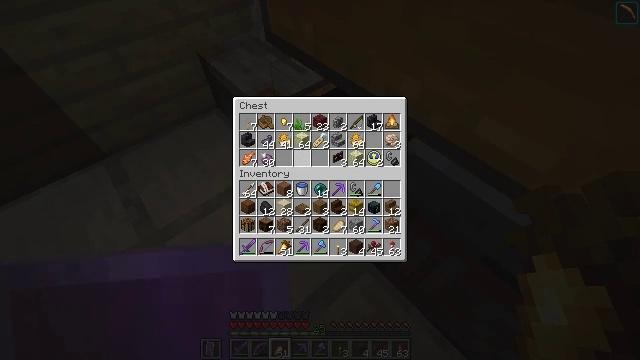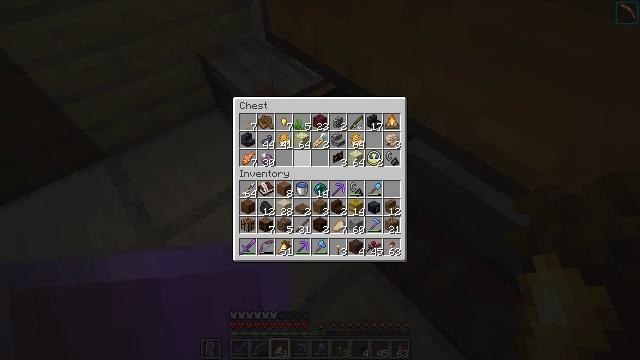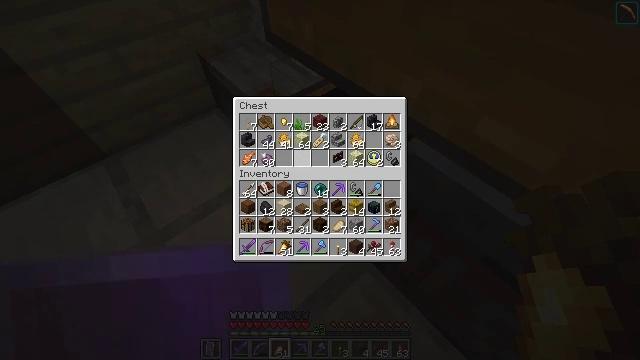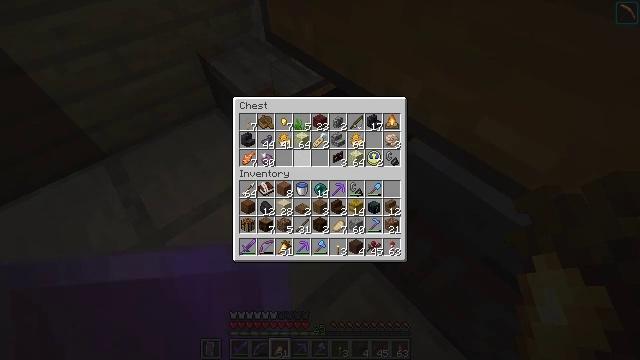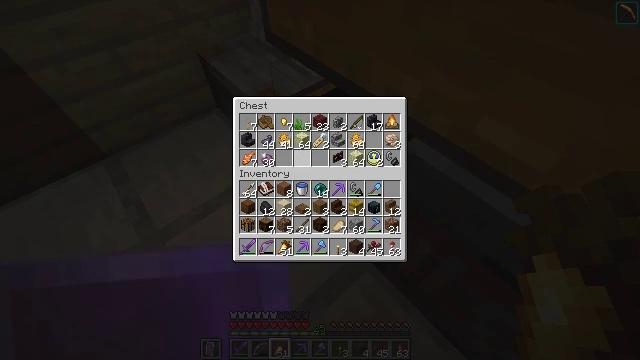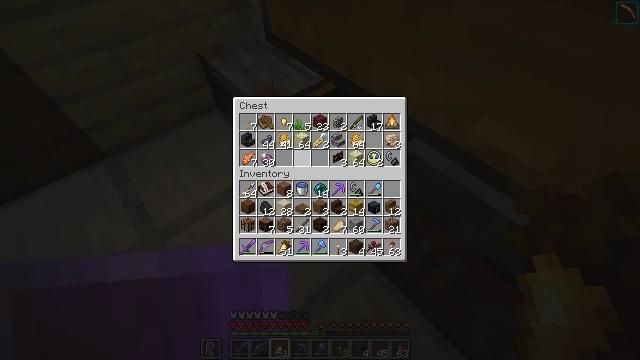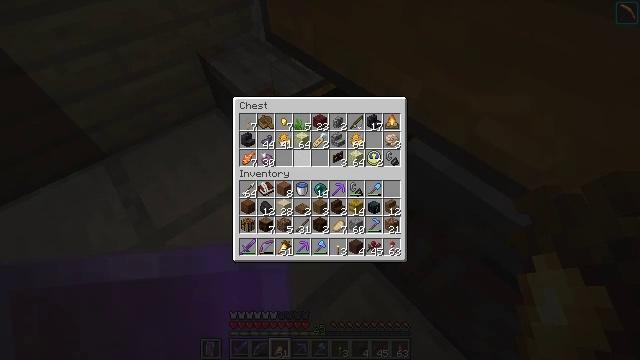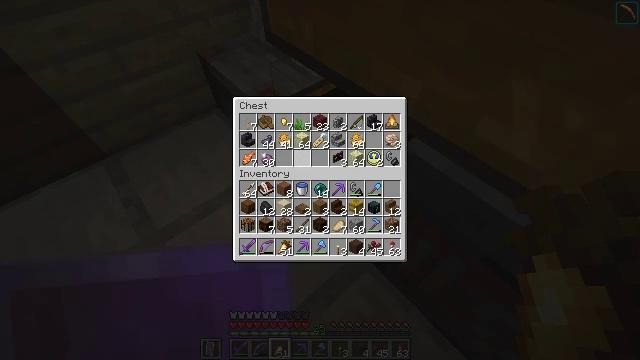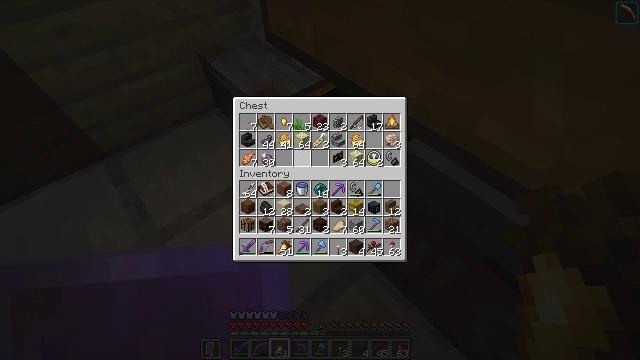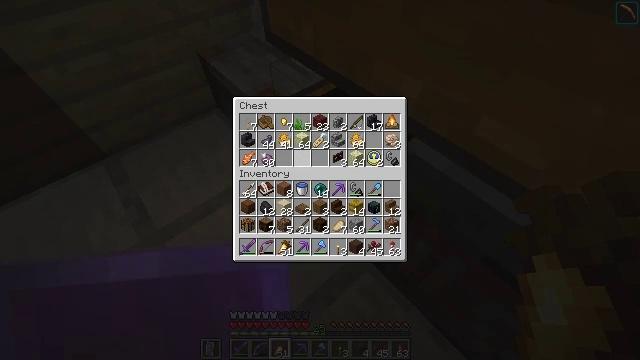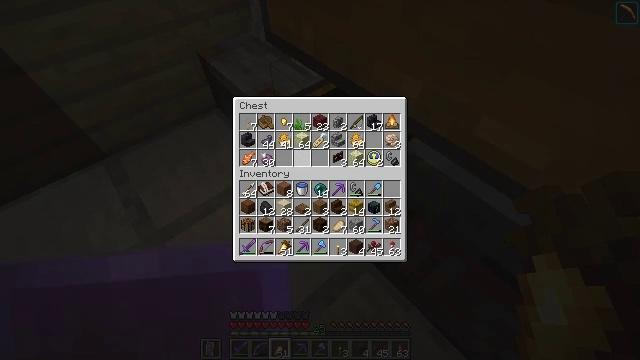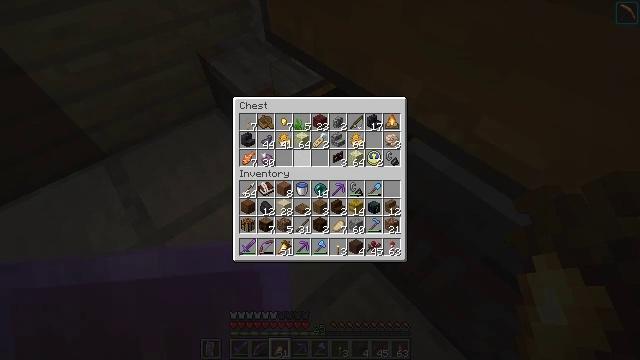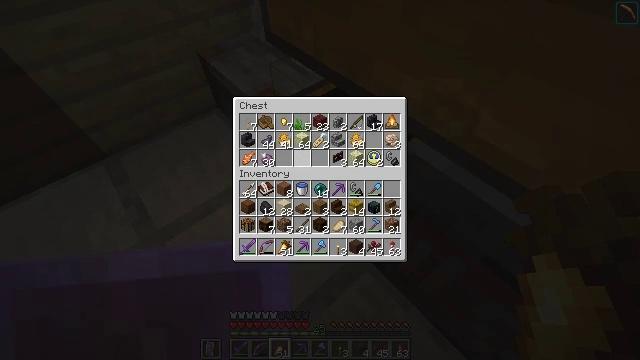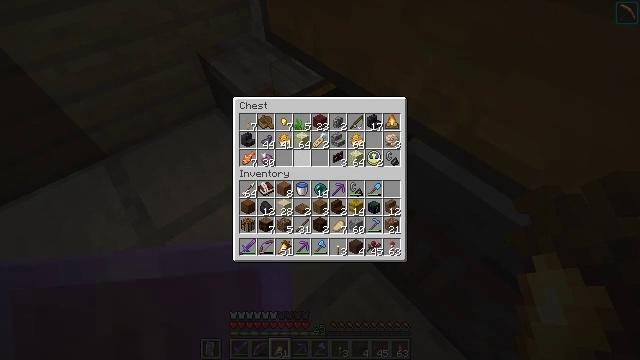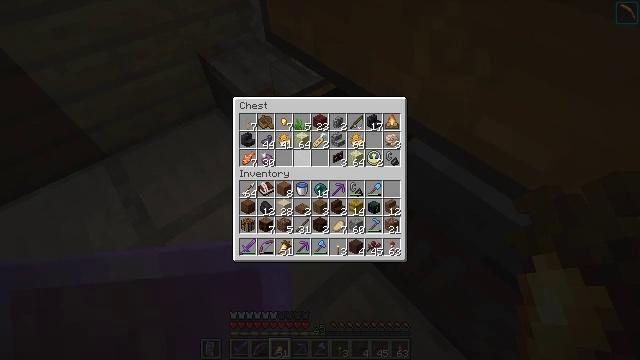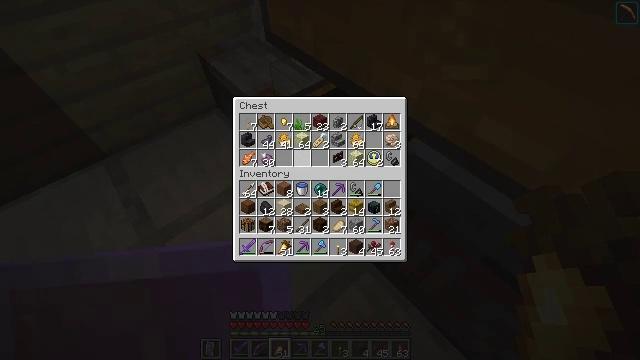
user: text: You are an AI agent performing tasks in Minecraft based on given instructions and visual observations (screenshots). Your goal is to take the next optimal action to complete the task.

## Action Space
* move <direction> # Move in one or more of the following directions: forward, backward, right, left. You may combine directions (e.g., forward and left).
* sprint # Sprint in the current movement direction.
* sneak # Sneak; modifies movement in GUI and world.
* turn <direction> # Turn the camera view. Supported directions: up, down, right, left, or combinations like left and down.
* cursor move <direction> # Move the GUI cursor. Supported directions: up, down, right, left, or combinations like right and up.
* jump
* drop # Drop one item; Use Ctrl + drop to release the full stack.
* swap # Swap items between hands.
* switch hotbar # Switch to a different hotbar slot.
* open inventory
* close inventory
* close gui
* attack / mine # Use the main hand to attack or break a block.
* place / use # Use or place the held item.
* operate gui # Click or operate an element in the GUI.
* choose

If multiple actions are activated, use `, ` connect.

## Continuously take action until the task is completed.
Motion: motion action
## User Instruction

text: Mine the cocoa pods for beans.
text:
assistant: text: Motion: no_op
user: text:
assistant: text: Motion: no_op
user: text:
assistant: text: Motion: no_op
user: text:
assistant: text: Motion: no_op
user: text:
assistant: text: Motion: no_op
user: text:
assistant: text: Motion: no_op
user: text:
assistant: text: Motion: no_op
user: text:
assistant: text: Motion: no_op
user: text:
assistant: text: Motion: no_op
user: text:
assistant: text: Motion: no_op
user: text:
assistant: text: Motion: no_op
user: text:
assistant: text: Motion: no_op
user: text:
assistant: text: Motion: no_op
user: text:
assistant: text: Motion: no_op
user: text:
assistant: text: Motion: no_op
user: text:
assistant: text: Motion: no_op
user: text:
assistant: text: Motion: no_op
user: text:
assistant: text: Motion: no_op
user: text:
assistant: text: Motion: no_op
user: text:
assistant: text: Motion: no_op
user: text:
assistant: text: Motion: no_op
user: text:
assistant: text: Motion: no_op
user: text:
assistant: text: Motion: no_op
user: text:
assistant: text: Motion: no_op
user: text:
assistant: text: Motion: no_op
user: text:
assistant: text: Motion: close gui
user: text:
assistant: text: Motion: no_op
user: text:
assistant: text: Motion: turn right and up
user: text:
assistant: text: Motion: turn right and up
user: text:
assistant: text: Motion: turn right and up